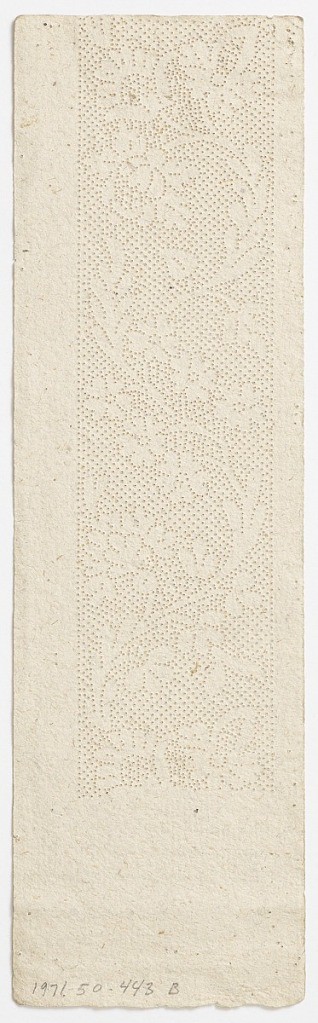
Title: Paper pattern
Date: late 18th century
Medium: paper Technique: pricked pattern, Binche style
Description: Pricked pattern on paper for 1971-50-443-a, Binche-style lace.